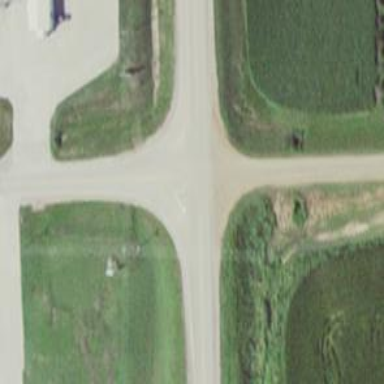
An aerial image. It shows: Road with stop sign.